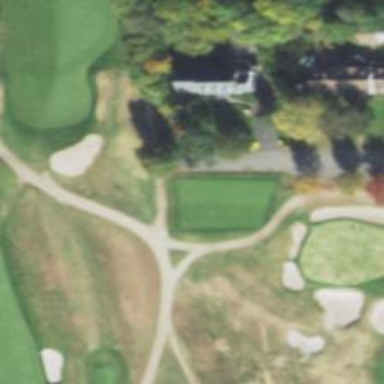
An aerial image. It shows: Path for both roads and golfers.